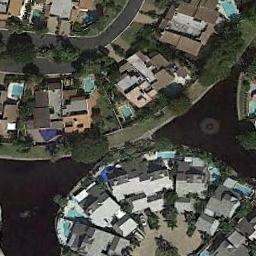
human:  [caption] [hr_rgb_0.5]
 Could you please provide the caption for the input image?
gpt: The dense residential is on the grass next to the lake and some trees .

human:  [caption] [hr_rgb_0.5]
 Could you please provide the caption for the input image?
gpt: A dense residential area with lots of medium residences arranged neatly is next to the waters .

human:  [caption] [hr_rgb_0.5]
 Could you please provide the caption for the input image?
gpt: The houses are many and crowded .

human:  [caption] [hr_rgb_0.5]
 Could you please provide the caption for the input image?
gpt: In the island-like settlements surrounded by lakes, There are many roads and densely arranged houses of different sizes and shapes, As well as trees and large lawns .

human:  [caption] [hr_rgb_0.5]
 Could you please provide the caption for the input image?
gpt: There are many buildings with lakes beside on dense residential area .